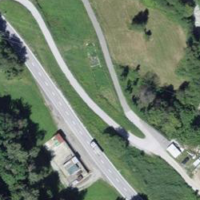
EUNIS habitat code: 50
Species observed at this site:
Panorpa communis
Melitaea diamina
Geranium pyrenaicum
Phyllopertha horticola
Campanula glomerata
Zygaena filipendulae
Stauroderus scalaris
Andrena hattorfiana
Chiasmia clathrata
Humulus lupulus
Sitochroa verticalis
Nomophila noctuella
Potentilla recta
Siona lineata